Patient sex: M
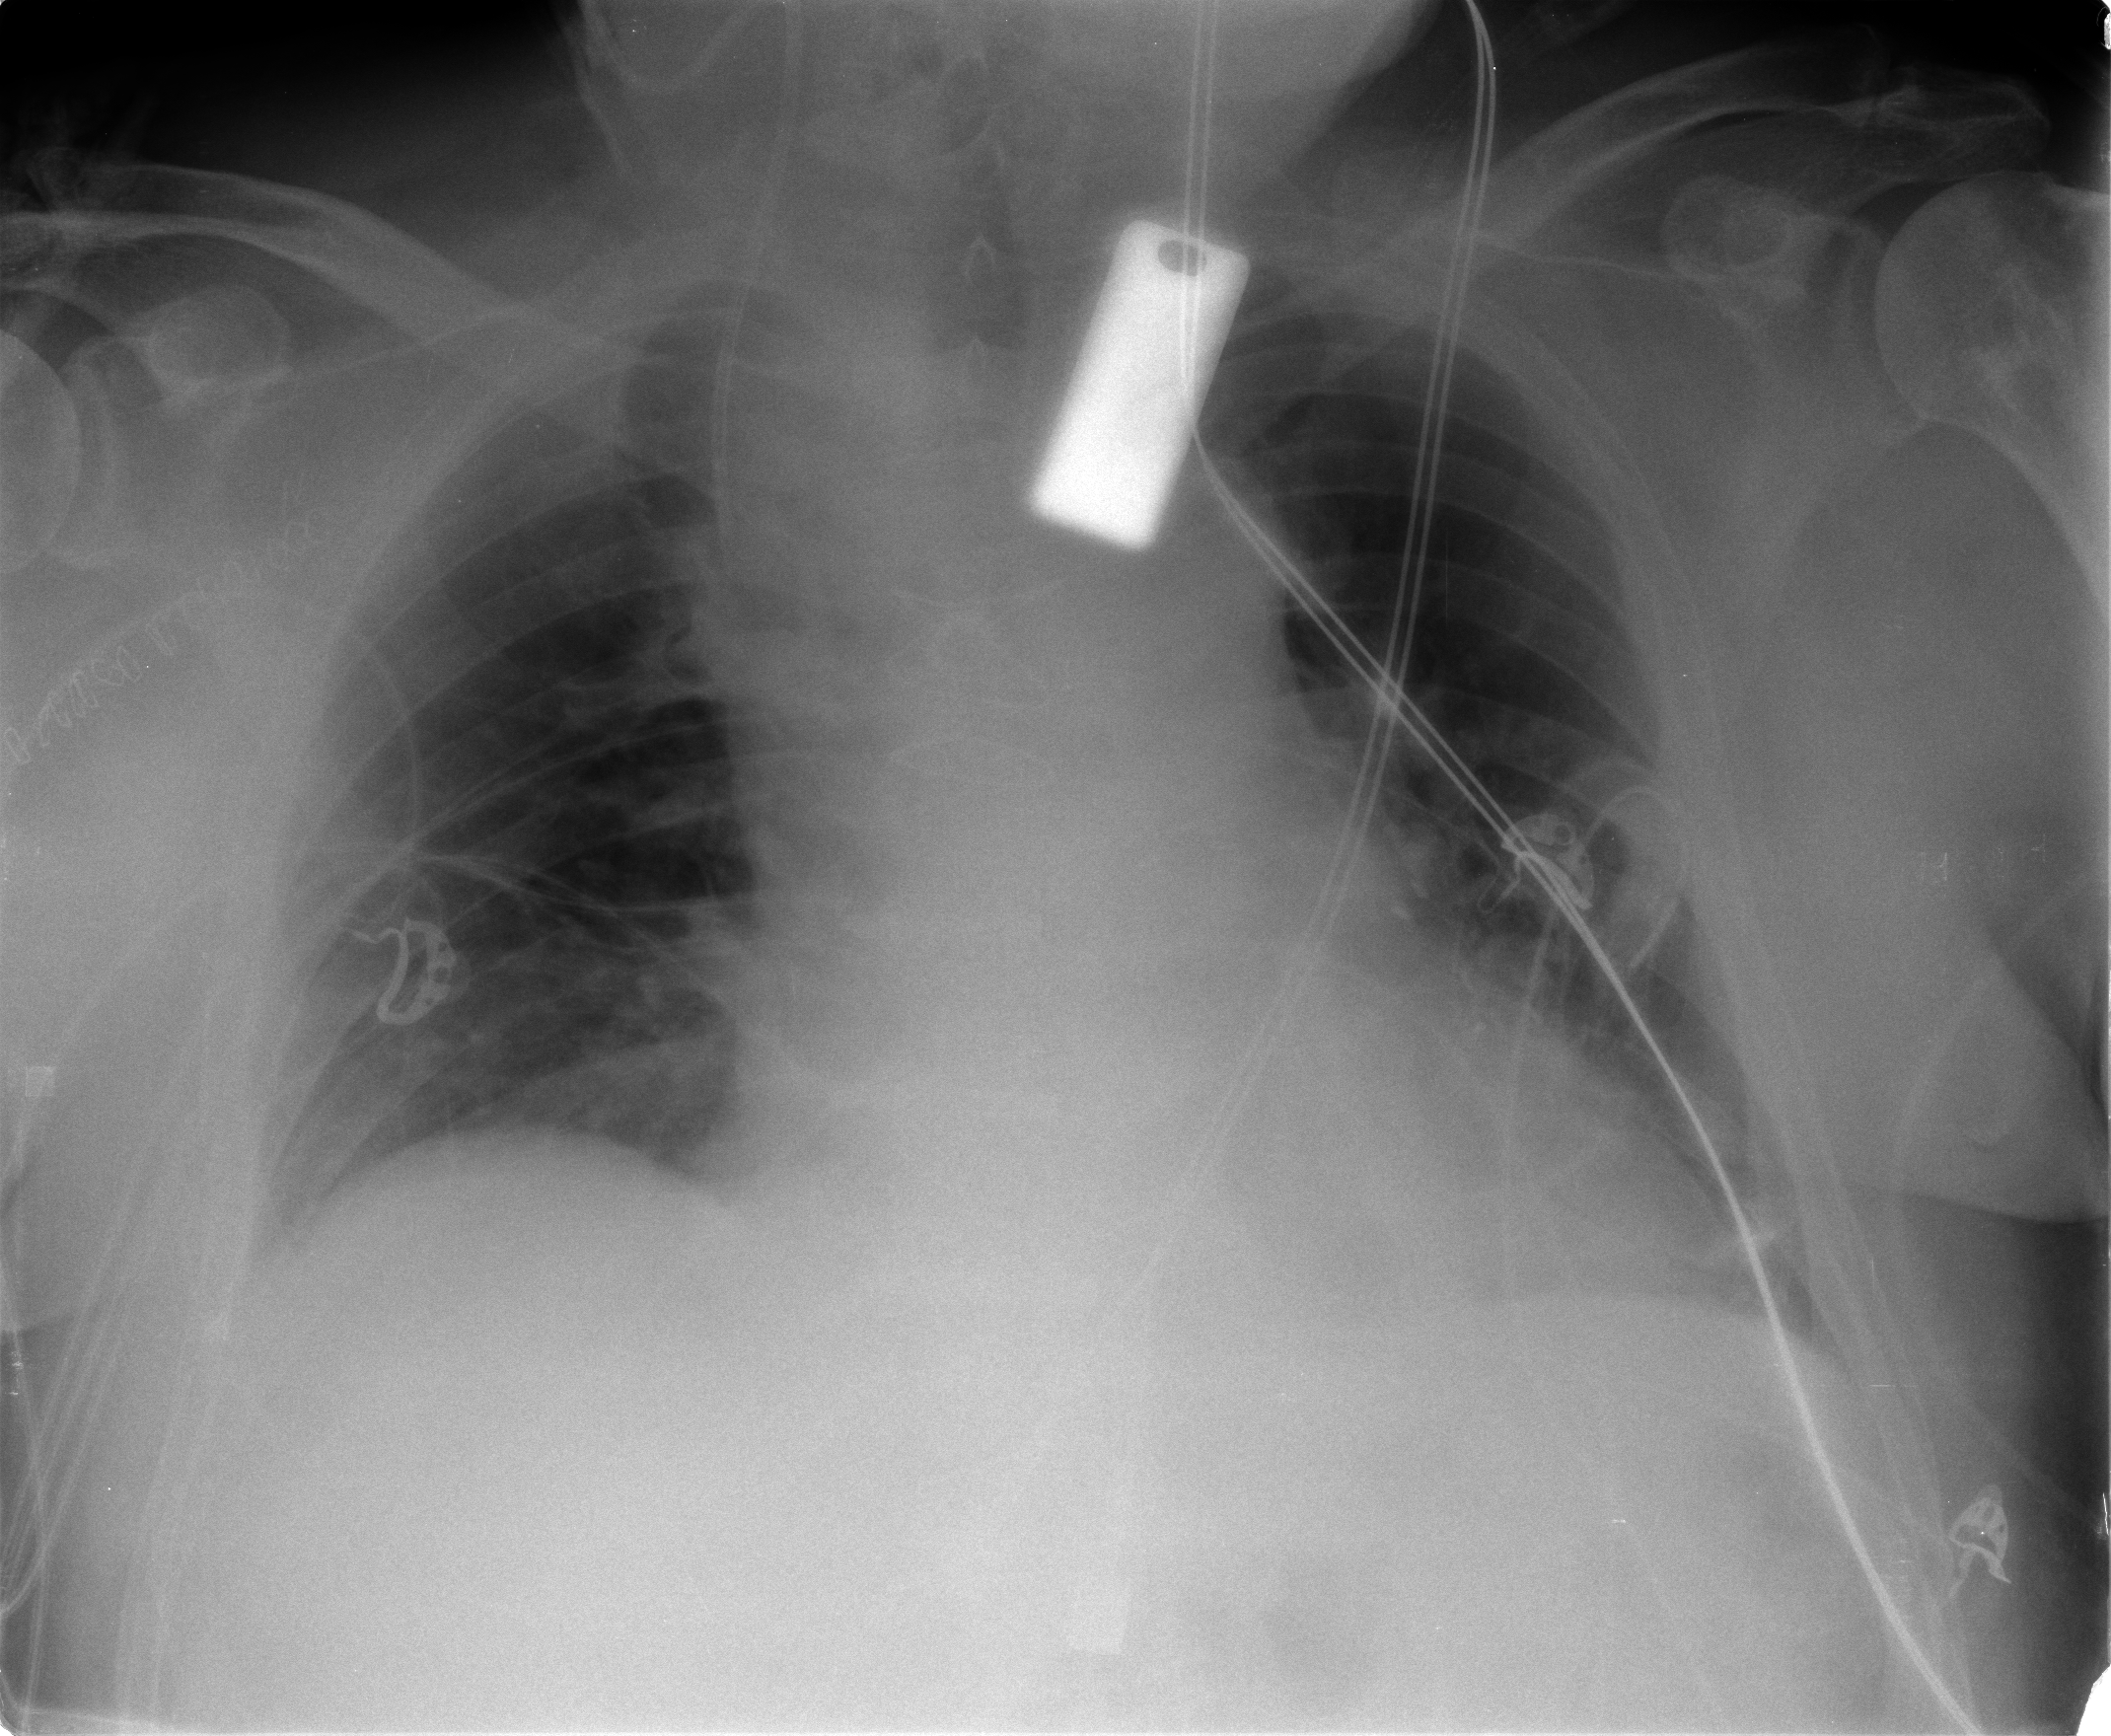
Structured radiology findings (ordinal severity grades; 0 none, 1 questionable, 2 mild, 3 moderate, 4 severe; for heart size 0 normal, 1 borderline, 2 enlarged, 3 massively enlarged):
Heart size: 2
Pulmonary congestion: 1
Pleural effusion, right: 1
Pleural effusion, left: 1
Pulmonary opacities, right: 0
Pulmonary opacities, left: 0
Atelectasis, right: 2
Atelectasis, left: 2